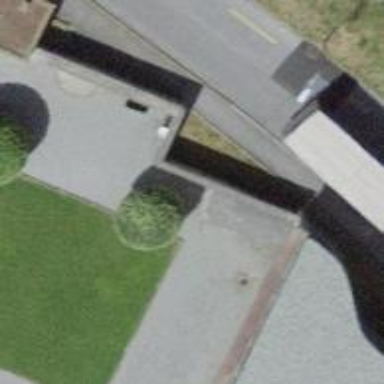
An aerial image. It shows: Wall barrier.